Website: apple
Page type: customer-info-address
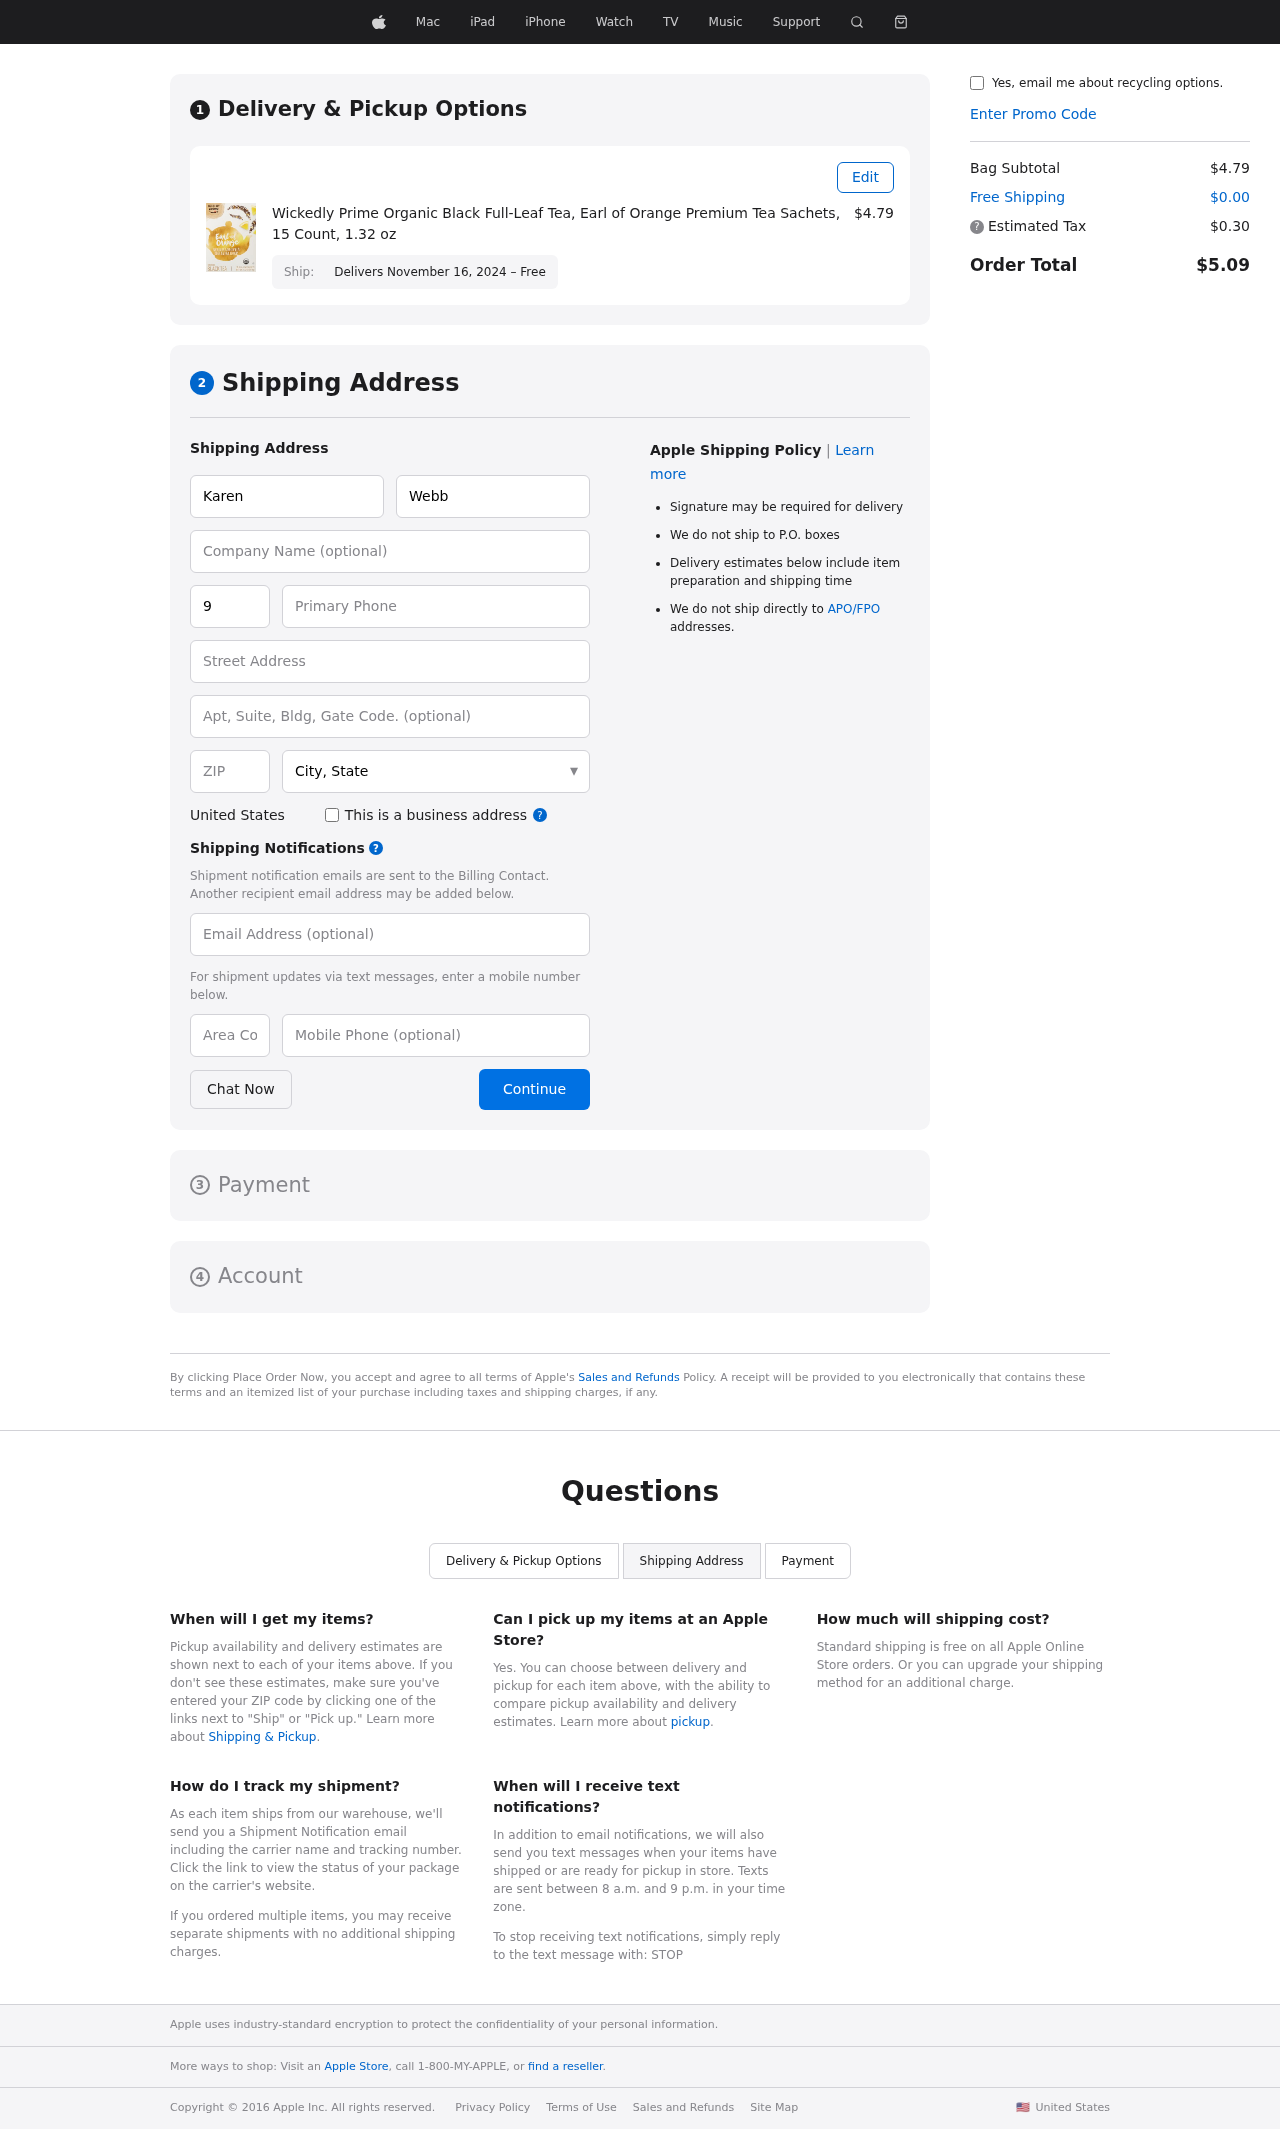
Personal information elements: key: PII_CITY_STATE
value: Adamsmouth, CA
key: PII_COUNTRY
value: United States
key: PII_EMAIL
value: karenwebb@hotmail.com
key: PII_FIRSTNAME
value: Karen
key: PII_LASTNAME
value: Webb
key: PII_PHONE
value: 9804646882
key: PII_PHONE_ALT
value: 8394718851
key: PII_PHONE_ALT_AREA
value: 839
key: PII_PHONE_AREA
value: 980
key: PII_POSTCODE
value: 26861
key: PII_STREET
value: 598 Mark Fork Suite 601
Product elements: key: PRODUCT1_NAME
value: Wickedly Prime Organic Black Full-Leaf Tea, Earl of Orange Premium Tea Sachets, 15 Count, 1.32 oz
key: PRODUCT1_PRICE
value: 4.79
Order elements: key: ORDER_DELIVERY_DATE
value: Delivers November 16, 2024 – Free
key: ORDER_SUBTOTAL
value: $4.79
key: ORDER_SHIPPING_COST
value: $0.00
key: ORDER_TAX
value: $0.30
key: ORDER_TOTAL
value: $5.09